Field crop: tomato
Growth stage: 1
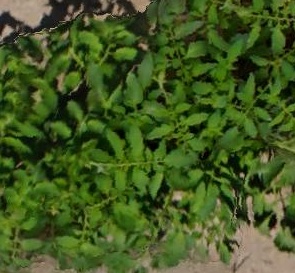
Species: tomato